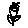
Label: flower